Field crop: maize
Growth stage: 2
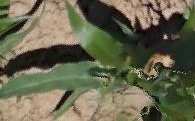
Species: maize